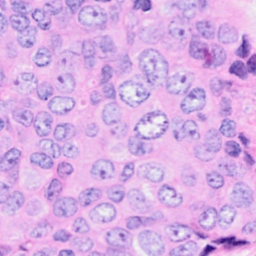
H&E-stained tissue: Breast